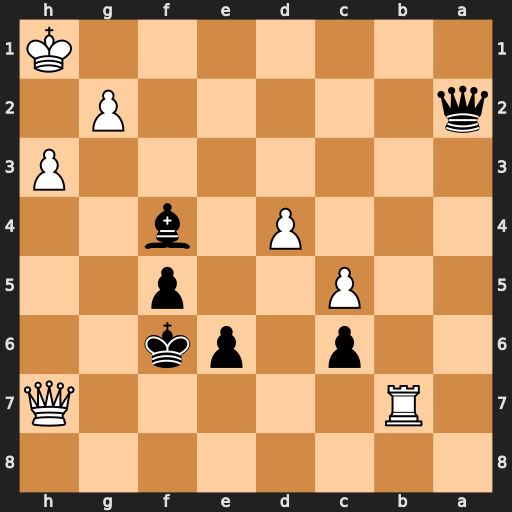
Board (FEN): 8/1R5Q/2p1pk2/2P2p2/3P1b2/7P/q5P1/7K
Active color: b
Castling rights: -
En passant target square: -
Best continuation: Qa1+ Rb1 Qxb1#